Question: I am trying to write a couple of tuples to a csv file.
This is what I tried:
'''
import csv
out_file = open('csv_write.csv', 'w')
writer = csv.writer(out_file)
writer.writerow((0, 1, 2))
writer.writerow((3, 4, 5))
out_file.close()
'''
This worked, but not as expected. Notice the blank rows in a spreadsheet:

and in a text editor, the file looks like:
> 0,1,2
<>
3,4,5
<>
(total 4 rows)
How can I write without these blank rows?
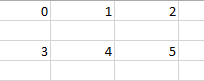
Answer: The 'csv' module does its own end-of-line handling, and requires the output file to be opened in a specific way:
'''
out_file = open('csv_write.csv', 'wb') # Python 2.x
out_file = open('csv_write.csv', 'w', newline='') # Python 3.x
'''
Reference <URL>:
> ...it must be opened with the 'b' flag on platforms where that makes a difference.
And <URL>:
> ...it should be opened with newline=''...
Your blank lines are due to the default "dialect" of the 'csv' module being 'excel'. That dialect defines 'lineterminator='
'' and those characters are written directly to the stream. Opening the output file in text mode on Python 2 or without 'newline=''' on Python 3 "on platforms where that makes a difference" (Windows) translates all '
' in the output stream to '
', resulting in '
'. This causes your extra blank rows.